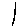
Label: line